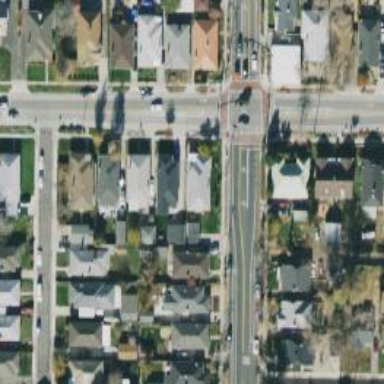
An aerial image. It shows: Crossing with marked lines on the road.